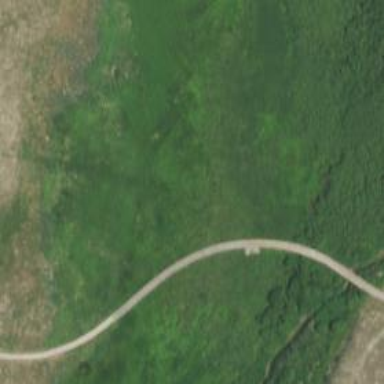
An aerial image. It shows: Viaduct footway bridging the road.